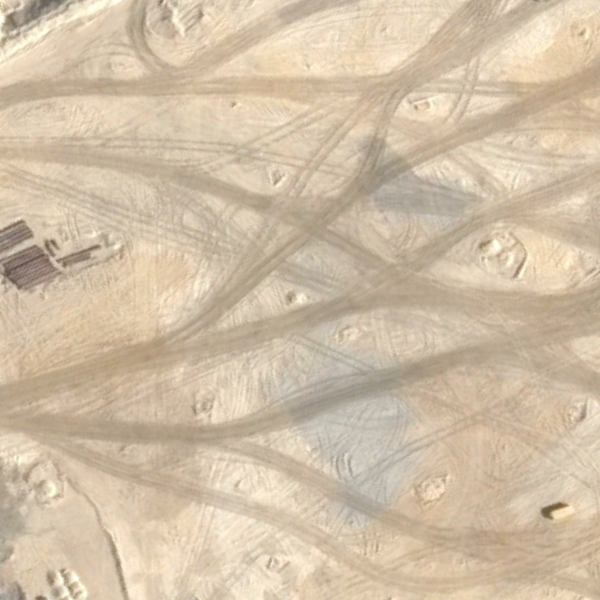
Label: BareLand